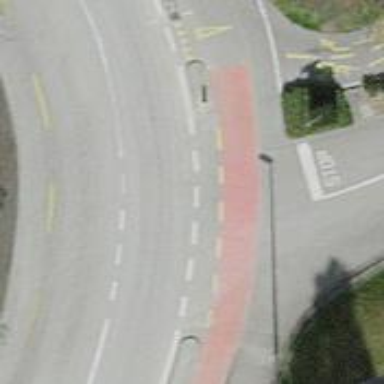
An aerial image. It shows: Asphalt cycleway.